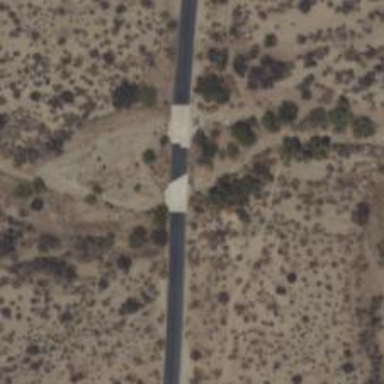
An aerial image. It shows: Culvert tunnel.